Aerial crown-view tile of a tropical tree (Barro Colorado Island, Panama), acquired 20250915:
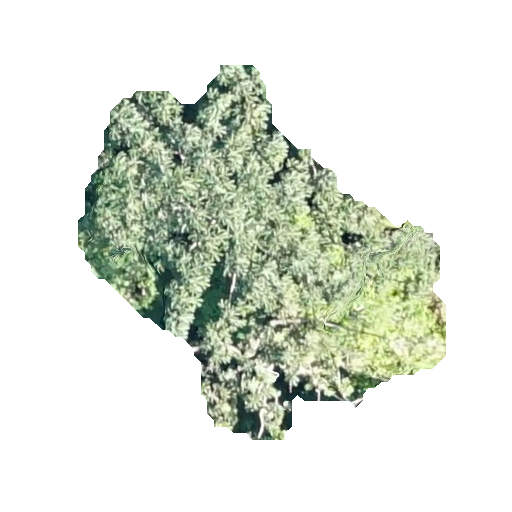
Species: Cecropia insignis
GBIF accepted scientific name: Cecropia insignis
Crown area: 117.665 m²